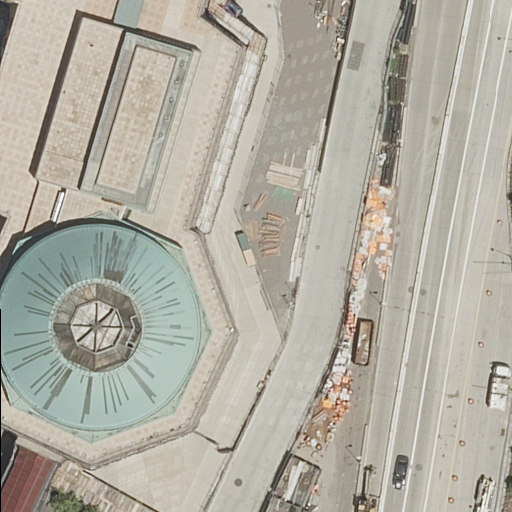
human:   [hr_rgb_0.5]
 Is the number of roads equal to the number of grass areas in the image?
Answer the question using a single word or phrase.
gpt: no

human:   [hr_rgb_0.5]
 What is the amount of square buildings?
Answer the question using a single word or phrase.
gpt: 0

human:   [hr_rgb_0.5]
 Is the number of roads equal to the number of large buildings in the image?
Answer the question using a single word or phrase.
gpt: no

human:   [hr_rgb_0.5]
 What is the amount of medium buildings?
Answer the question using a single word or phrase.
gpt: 0

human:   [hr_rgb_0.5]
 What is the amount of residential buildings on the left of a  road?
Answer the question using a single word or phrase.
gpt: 2

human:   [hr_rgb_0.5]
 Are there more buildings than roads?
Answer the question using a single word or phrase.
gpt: no

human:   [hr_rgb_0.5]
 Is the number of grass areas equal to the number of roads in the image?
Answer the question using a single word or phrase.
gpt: no

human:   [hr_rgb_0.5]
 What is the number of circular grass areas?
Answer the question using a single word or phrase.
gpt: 0

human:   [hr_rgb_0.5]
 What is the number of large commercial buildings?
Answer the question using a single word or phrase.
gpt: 0

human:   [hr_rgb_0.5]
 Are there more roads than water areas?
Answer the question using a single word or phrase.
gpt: yes

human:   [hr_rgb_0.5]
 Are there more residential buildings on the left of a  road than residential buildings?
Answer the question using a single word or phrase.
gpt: no

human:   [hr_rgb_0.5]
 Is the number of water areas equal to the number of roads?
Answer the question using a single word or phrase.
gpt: no

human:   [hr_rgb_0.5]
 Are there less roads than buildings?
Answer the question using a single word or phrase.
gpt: no

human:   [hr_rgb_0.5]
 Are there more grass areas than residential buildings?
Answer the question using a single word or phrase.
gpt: no

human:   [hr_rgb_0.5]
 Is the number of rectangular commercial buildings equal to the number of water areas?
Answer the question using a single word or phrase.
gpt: yes

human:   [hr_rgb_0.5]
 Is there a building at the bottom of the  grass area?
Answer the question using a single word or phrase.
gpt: no

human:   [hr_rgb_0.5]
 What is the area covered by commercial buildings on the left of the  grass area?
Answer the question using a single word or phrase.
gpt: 0m2

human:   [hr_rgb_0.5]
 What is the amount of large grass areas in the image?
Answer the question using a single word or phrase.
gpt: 0

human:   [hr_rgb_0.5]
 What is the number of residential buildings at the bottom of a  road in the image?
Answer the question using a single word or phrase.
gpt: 1

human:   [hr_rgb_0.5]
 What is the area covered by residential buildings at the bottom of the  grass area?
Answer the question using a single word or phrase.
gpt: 0m2

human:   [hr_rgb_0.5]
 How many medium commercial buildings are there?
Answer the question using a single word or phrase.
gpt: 0

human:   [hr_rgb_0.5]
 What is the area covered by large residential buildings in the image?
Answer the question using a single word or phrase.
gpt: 5232m2

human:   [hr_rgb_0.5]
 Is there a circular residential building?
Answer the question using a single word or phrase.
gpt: no

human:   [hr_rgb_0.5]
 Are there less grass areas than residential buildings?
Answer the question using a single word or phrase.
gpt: yes

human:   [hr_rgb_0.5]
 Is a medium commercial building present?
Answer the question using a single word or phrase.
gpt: no

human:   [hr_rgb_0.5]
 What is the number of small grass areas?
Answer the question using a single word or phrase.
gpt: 1

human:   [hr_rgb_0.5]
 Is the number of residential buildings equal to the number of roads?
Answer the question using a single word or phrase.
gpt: no

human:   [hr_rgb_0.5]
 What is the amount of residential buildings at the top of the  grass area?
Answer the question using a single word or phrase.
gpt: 1

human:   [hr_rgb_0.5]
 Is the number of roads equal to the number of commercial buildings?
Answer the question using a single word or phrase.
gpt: no

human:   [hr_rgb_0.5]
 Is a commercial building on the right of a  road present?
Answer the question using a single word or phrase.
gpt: no

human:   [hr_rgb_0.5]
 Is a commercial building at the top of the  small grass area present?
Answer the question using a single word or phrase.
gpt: no

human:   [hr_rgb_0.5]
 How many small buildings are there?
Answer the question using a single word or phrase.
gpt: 1

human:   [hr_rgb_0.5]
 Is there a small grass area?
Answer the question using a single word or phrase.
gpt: yes

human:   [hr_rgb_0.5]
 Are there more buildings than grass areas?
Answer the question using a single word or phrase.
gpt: yes

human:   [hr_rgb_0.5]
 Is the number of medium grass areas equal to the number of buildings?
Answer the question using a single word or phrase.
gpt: no

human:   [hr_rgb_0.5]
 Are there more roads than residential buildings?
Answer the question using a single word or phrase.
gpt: yes